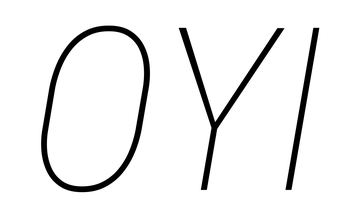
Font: Roboto-Italic_Condensed_Thin_Italic